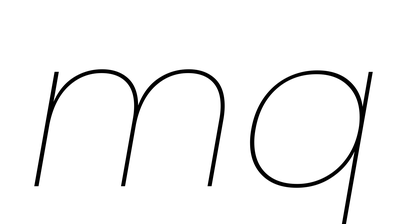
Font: Poppins-ThinItalic